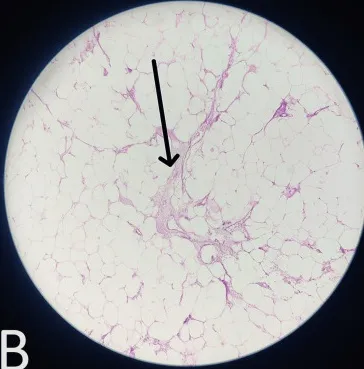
Skeletal muscle fibers infiltrated between mature adipocytes.
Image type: pathology (h&e)